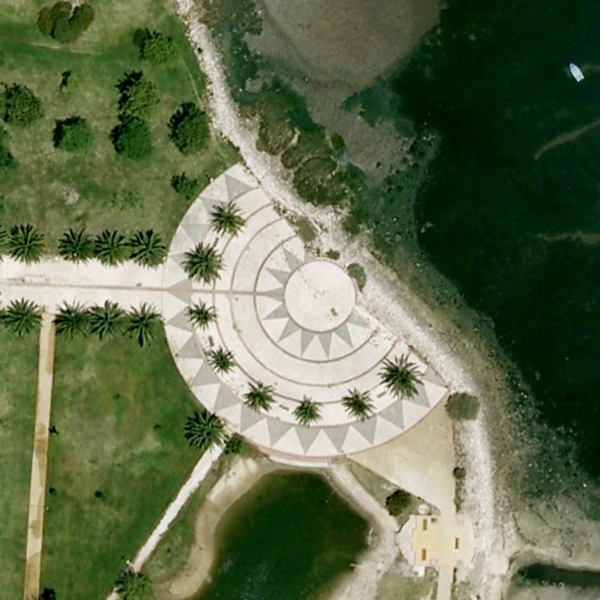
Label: Square